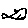
Label: fish